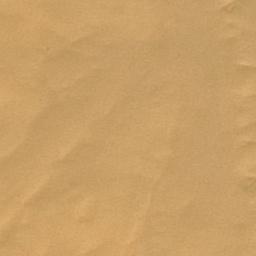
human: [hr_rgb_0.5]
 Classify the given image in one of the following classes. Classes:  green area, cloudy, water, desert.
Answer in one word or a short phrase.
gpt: desert